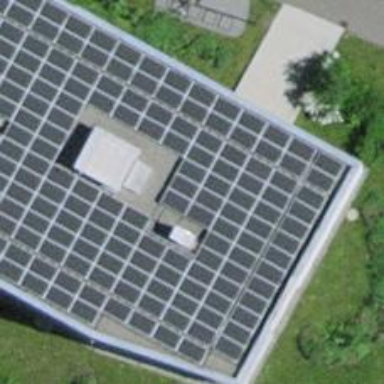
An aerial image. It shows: Solar power generator using photovoltaic panels.